Aerial crown-view tile of a tropical tree (Barro Colorado Island, Panama), acquired 20240611:
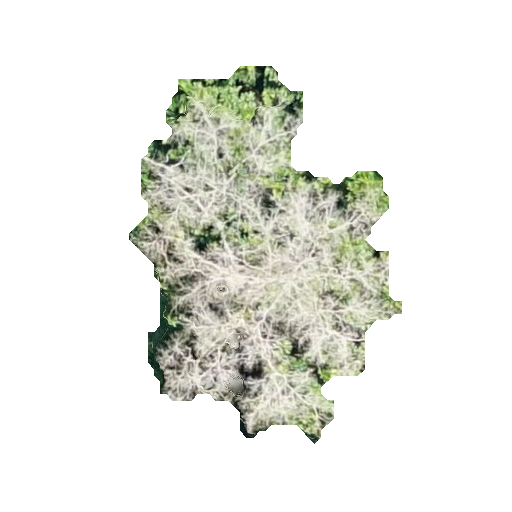
Species: Terminalia amazonia
GBIF accepted scientific name: Terminalia amazonica
Crown area: 102.348 m²